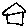
Label: house